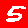
Digit: 5